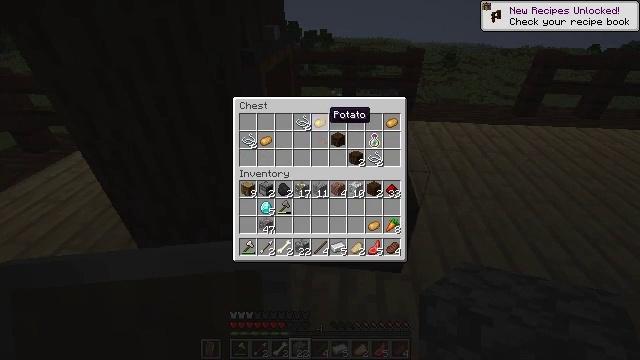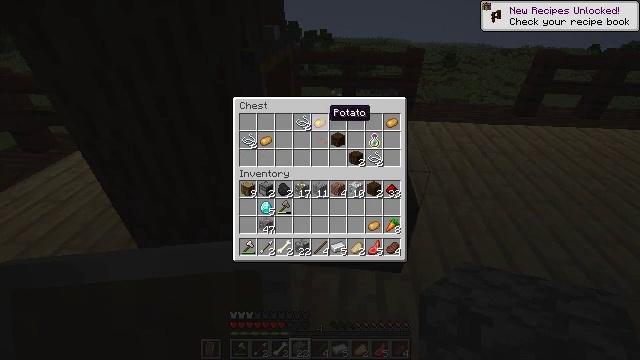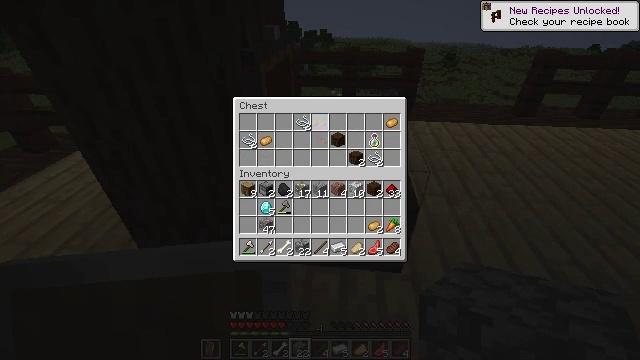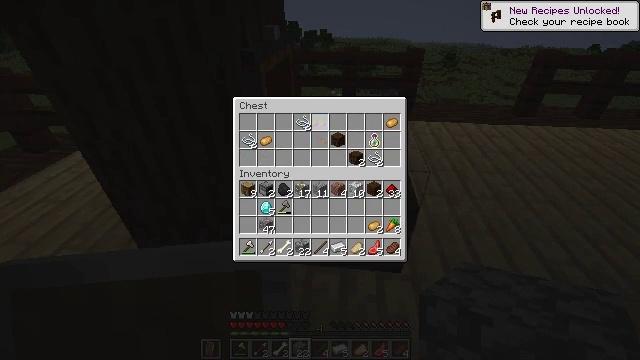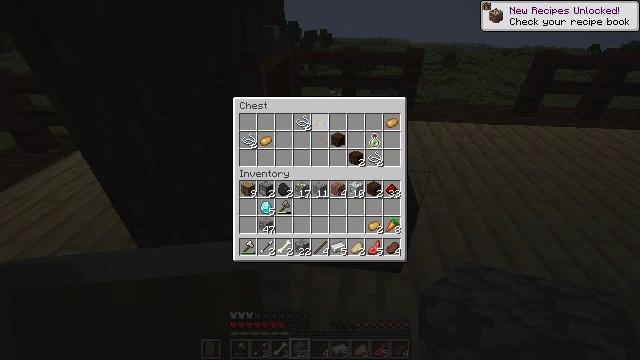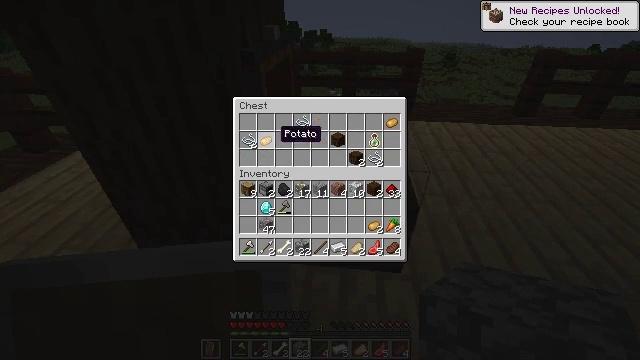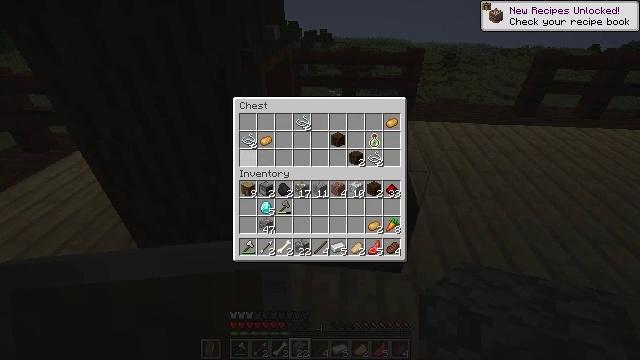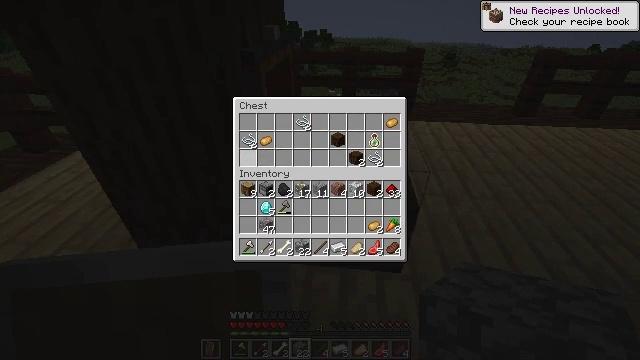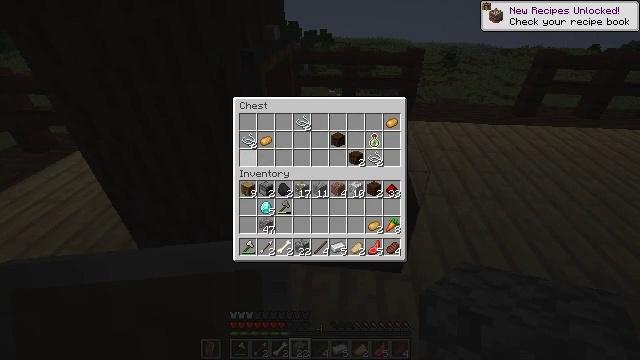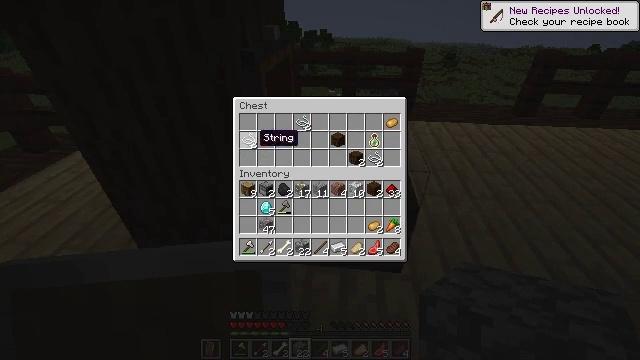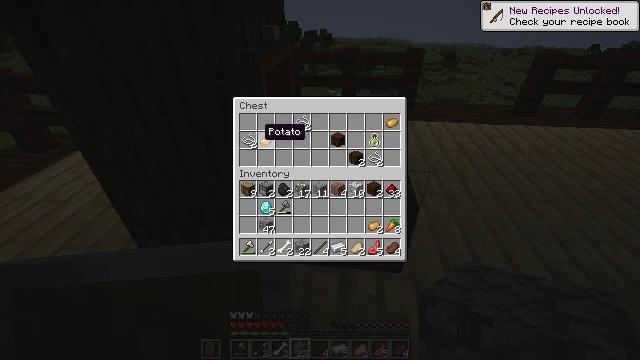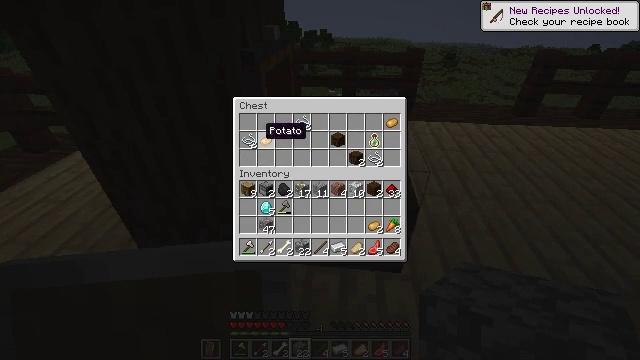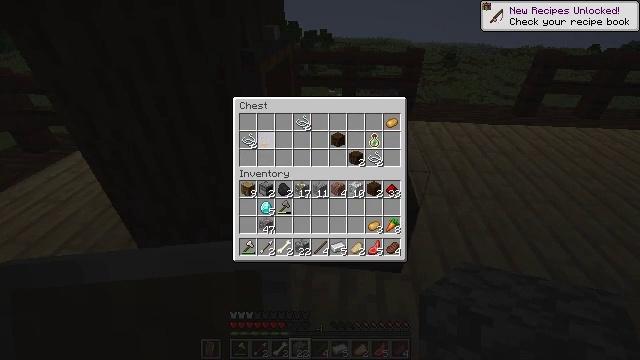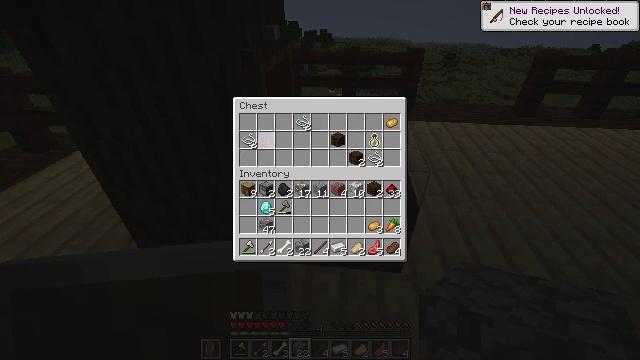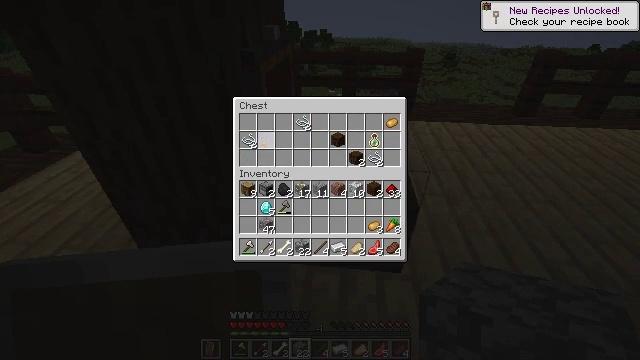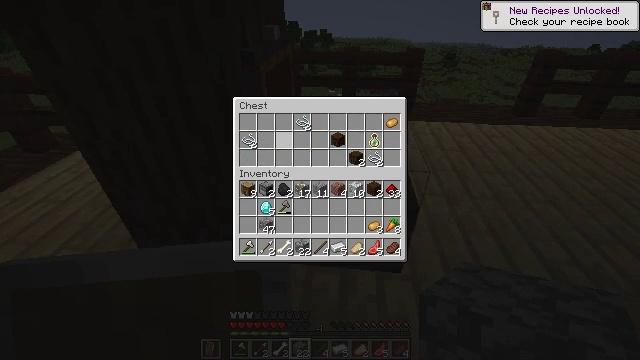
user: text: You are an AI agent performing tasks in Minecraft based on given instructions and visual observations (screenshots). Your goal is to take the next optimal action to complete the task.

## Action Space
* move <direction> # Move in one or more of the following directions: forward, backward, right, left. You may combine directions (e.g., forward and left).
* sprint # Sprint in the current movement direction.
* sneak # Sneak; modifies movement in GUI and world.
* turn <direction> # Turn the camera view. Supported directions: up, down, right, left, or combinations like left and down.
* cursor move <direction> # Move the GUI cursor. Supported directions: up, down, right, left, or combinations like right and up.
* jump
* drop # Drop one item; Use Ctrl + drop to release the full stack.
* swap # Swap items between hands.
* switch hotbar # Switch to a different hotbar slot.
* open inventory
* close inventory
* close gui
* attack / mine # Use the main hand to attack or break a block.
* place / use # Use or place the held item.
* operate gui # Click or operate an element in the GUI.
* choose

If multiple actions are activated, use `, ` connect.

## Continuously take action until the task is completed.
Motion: motion action
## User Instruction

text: Mine the dark oak fence.
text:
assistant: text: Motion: sneak
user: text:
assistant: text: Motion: sneak, operate gui
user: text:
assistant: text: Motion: sneak, operate gui
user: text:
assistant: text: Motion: sneak, cursor move left, operate gui
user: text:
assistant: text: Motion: sneak, cursor move left and down
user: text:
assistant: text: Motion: sneak, cursor move left and down
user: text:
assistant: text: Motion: sneak
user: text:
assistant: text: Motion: sneak
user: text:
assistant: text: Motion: sneak
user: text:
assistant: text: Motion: sneak
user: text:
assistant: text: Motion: sneak
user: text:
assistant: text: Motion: sneak, operate gui
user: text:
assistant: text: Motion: sneak, operate gui
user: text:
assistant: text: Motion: sneak, operate gui
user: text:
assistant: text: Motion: sneak, cursor move right
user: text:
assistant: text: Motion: sneak, cursor move right
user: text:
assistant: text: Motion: sneak, cursor move right
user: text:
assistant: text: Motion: sneak, cursor move right
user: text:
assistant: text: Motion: sneak
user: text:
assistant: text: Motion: sneak
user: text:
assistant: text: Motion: sneak
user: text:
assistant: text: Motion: sneak
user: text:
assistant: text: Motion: sneak
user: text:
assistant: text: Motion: sneak, operate gui
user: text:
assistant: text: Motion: sneak, operate gui
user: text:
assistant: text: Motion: sneak, operate gui
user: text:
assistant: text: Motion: sneak
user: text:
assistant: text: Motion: sneak
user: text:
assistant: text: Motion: sneak
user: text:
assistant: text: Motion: sneak